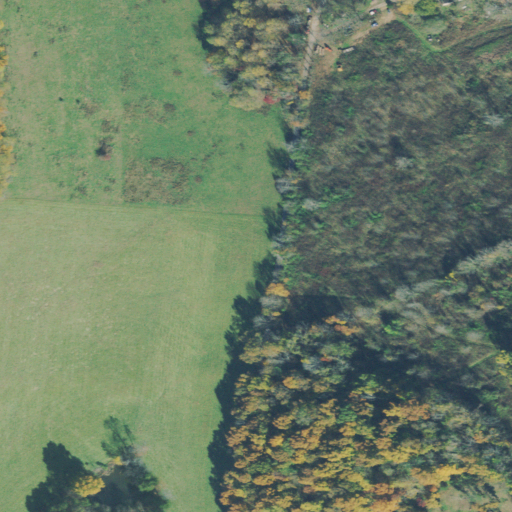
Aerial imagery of ridge(s) in Tennessee named Rocky Ridge containing pasture, deciduous forest, open development, low intensity development, medium intensity development, and shrub